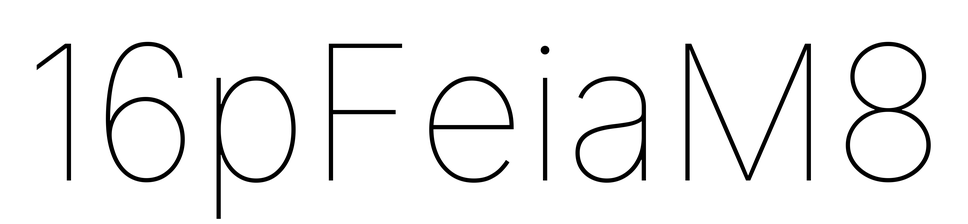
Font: Inter_Thin